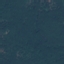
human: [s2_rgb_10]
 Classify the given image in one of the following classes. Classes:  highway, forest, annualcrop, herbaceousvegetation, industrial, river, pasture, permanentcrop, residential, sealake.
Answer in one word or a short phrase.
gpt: Forest